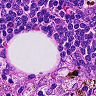
Metastatic tissue present: no